Aerial crown-view tile of a tropical tree (Barro Colorado Island, Panama), acquired 20241014:
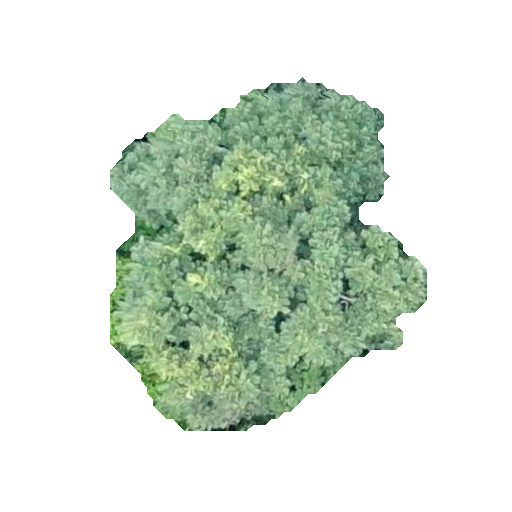
Species: Jacaranda copaia
GBIF accepted scientific name: Jacaranda copaia
Crown area: 123.567 m²